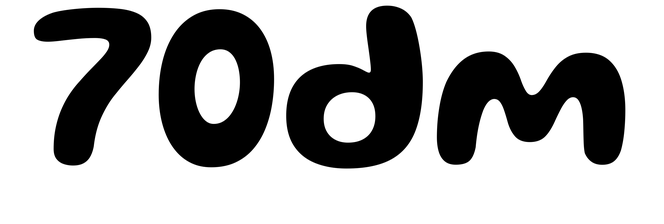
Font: Gluten_SemiBold